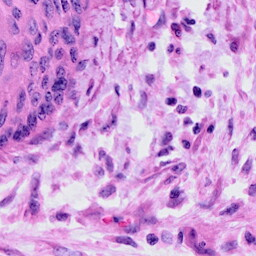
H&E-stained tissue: Cervix